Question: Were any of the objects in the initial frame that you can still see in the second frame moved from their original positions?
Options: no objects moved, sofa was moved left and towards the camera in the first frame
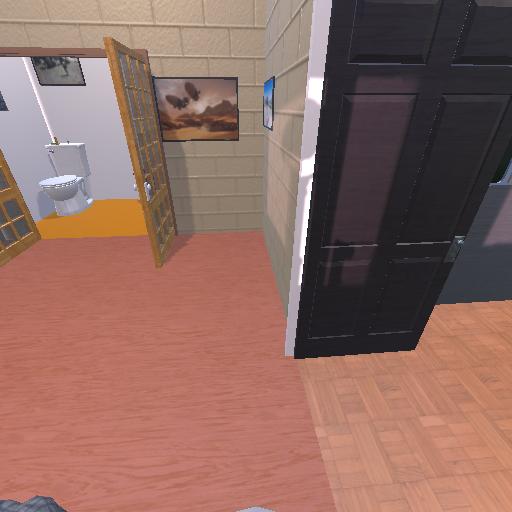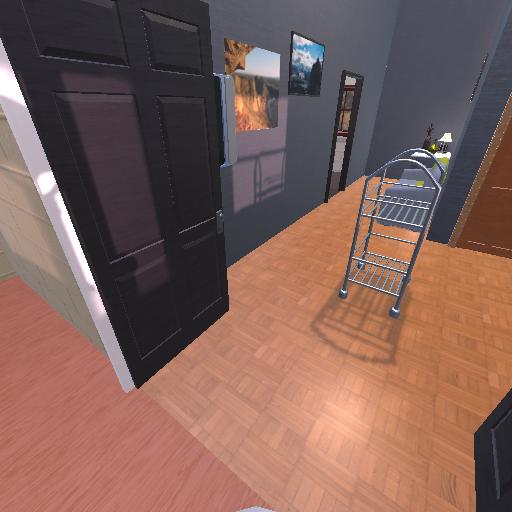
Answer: no objects moved